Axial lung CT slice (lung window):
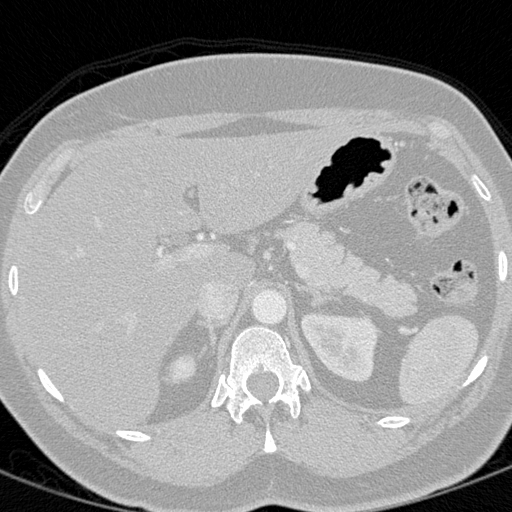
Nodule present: no